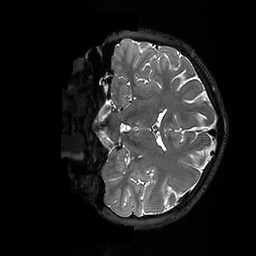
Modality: T2w
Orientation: coronal
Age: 19
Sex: male
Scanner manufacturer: ge
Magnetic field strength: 3 T
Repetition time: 3.202 s
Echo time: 0.06636 s